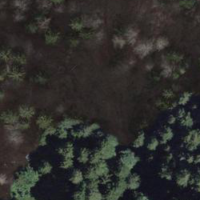
EUNIS habitat code: 43
Species observed at this site:
Huperzia selago